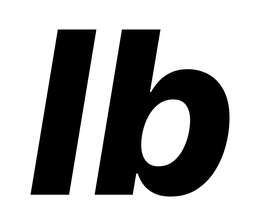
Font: Inter-Italic_ExtraBold_Italic